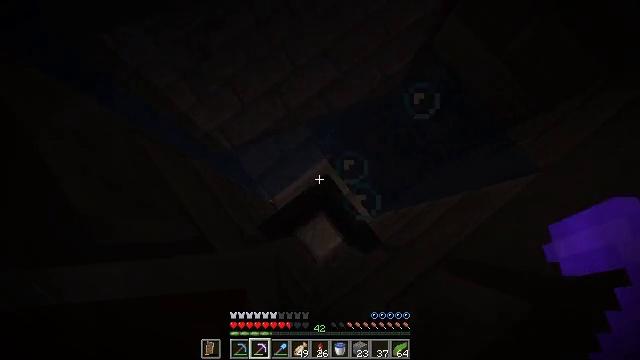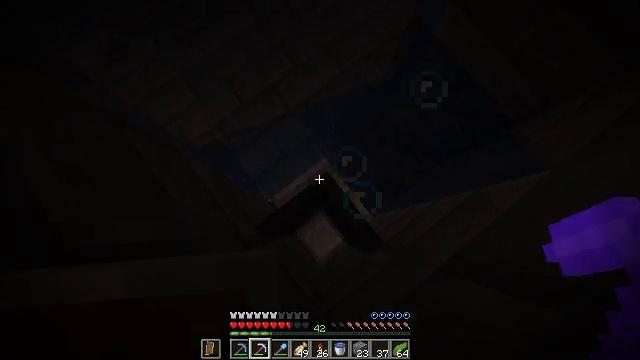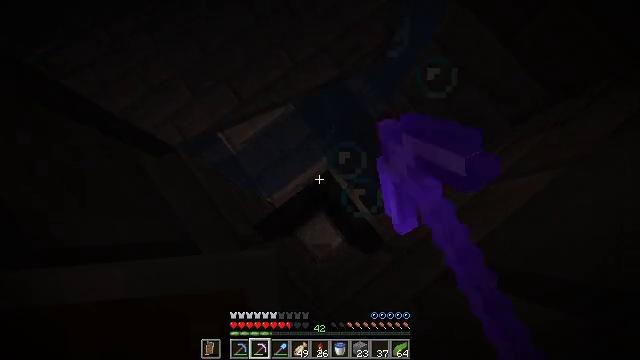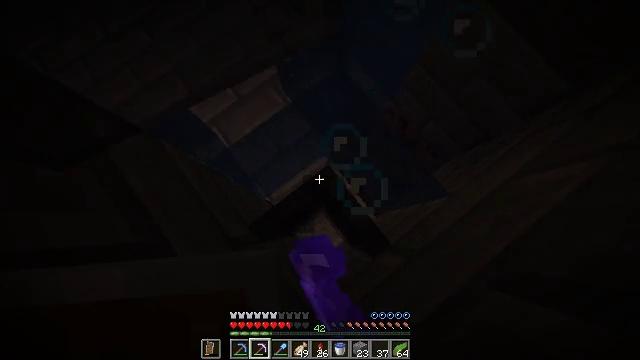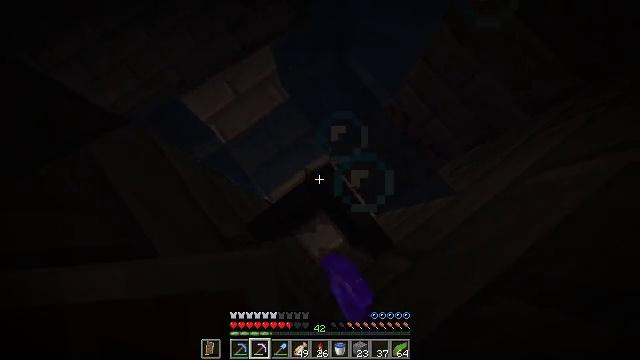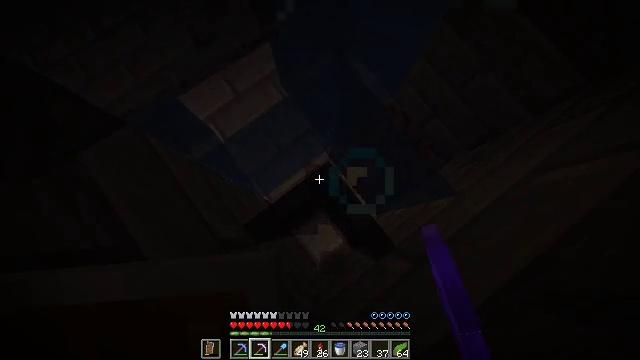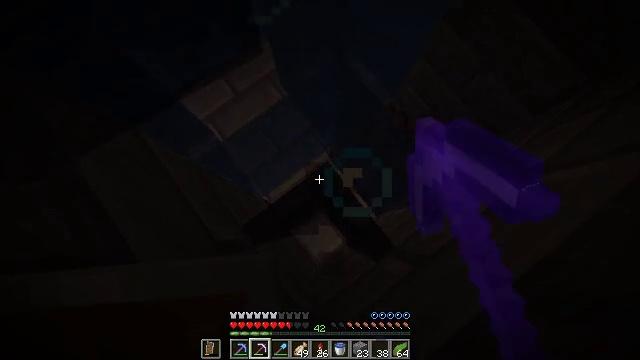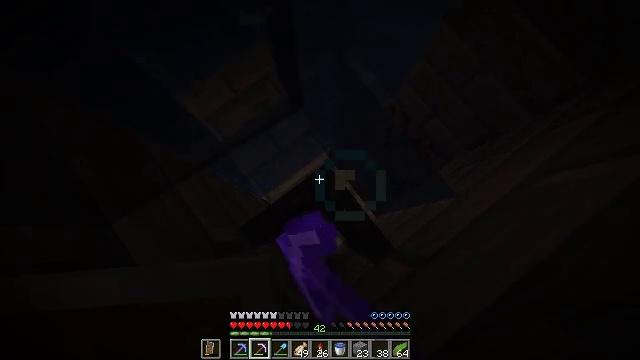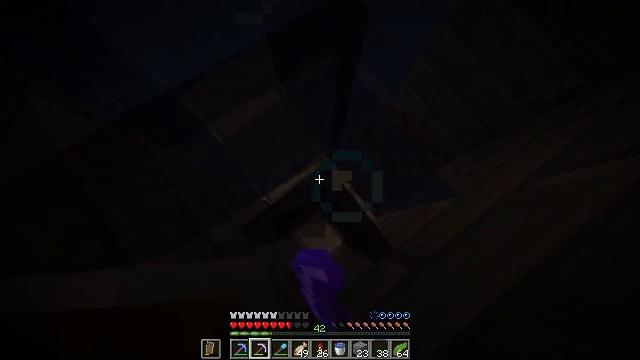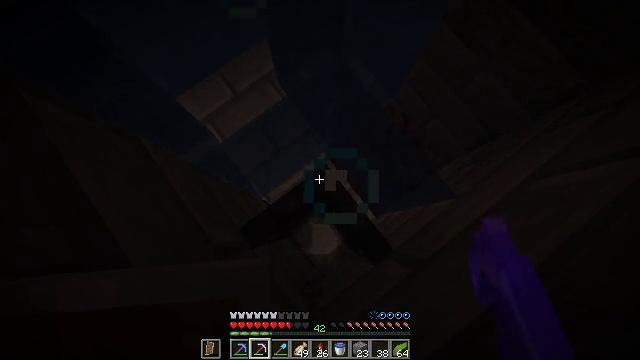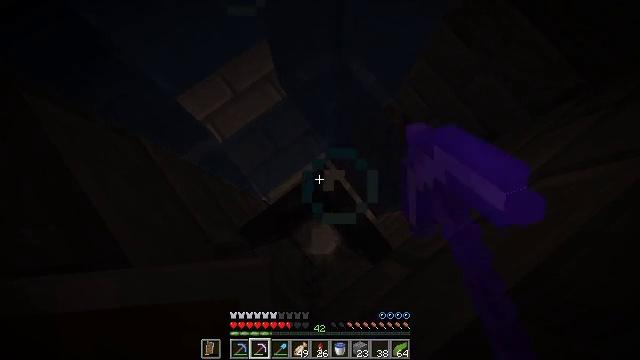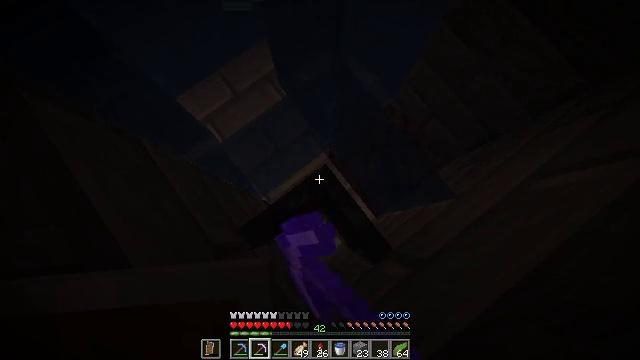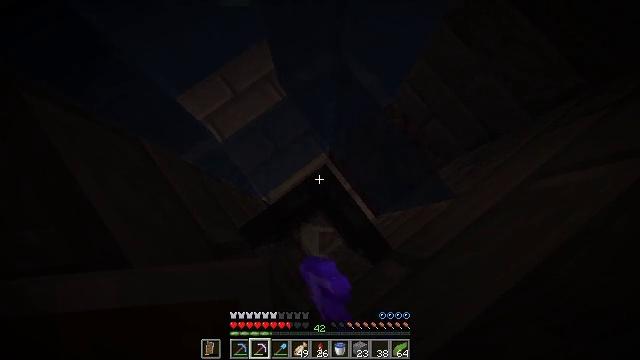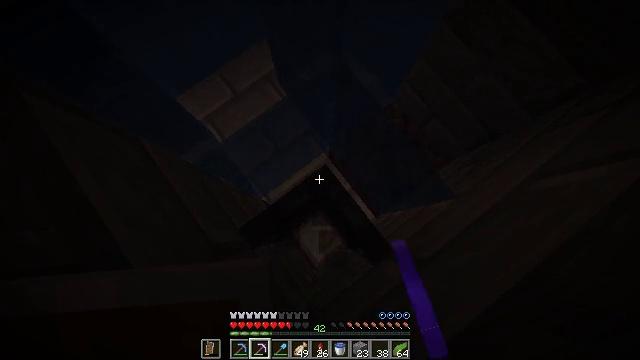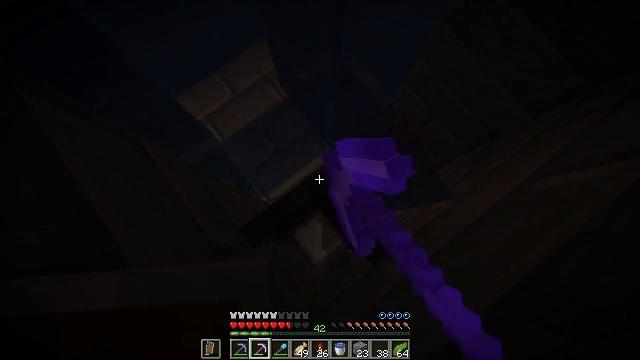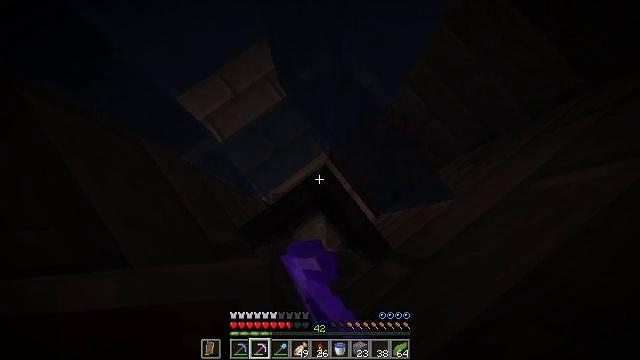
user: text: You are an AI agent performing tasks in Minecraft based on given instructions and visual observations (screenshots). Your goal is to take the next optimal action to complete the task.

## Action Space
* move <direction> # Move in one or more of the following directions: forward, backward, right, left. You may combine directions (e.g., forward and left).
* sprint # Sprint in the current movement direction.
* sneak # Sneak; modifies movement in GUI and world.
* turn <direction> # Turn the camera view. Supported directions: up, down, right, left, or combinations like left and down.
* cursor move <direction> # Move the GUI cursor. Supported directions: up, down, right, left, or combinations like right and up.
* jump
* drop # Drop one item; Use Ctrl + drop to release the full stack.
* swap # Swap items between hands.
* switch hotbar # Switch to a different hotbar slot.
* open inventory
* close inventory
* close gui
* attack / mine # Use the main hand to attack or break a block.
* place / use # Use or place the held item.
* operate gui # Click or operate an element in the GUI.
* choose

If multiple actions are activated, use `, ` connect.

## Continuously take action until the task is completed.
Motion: motion action
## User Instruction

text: Remove the black stained glass pane from a structure.
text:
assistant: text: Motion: move back, attack / mine
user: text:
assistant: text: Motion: move back, attack / mine
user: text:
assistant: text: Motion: move back, attack / mine
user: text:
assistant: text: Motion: move back, attack / mine
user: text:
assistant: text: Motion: move back, attack / mine
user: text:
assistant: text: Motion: move back, attack / mine
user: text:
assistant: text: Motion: move back, attack / mine
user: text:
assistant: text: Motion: move back, attack / mine
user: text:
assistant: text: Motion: move back, attack / mine
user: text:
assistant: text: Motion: move back, attack / mine
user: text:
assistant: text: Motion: move back, attack / mine
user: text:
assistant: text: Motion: move back, attack / mine
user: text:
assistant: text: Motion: move back, attack / mine
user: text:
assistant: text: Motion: move back, attack / mine
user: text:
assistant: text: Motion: move back, attack / mine
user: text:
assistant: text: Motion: move back, attack / mine
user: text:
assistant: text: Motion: move back, attack / mine
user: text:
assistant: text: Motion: move back, attack / mine
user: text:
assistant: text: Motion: move back, attack / mine
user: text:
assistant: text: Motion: move back, attack / mine
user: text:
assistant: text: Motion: move back, attack / mine
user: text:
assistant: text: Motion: move back, attack / mine
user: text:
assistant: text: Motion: move back, attack / mine
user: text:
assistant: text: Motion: move back, attack / mine
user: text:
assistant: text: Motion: move back, attack / mine
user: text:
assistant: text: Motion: move back, attack / mine
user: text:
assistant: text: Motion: move back, attack / mine
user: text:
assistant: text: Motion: move back, attack / mine
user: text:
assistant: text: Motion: move back, attack / mine
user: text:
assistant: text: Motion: move back, attack / mine